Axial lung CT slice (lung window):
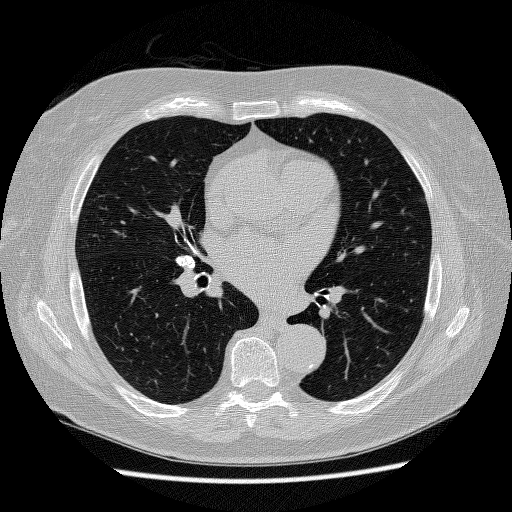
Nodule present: no